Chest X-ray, AP view. Patient: 16 years old, sex M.
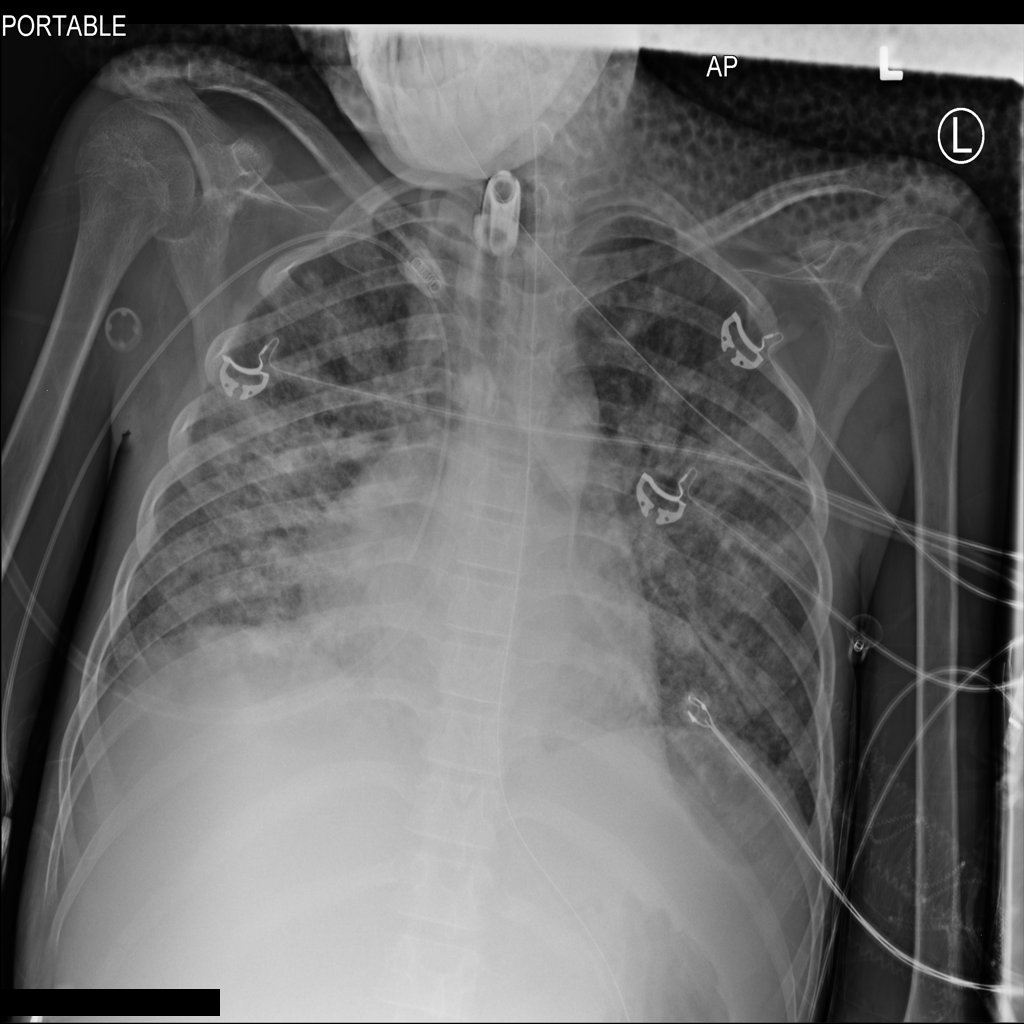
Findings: Edema, Infiltration, Pneumonia